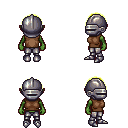
a pixel art fantasy rpg character, female body template, orc, green skin, brown sleeveless shirt, metal pants, gold parted hairstyle, metal helm, metal boots, four views (front, back, left, right), 2x2 character sprite sheet, small pixel art, hard edges, no anti-aliasing